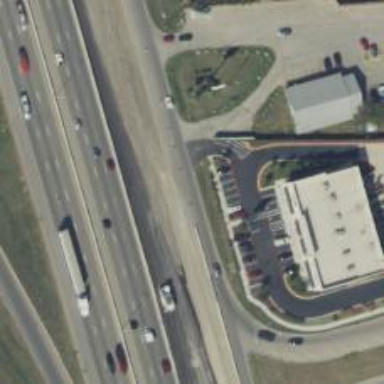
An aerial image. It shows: Abandoned road exit ramp.